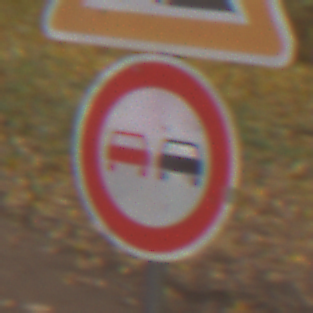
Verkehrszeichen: Ueberholverbot
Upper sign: Arbeitsstelle
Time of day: Midday
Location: Outdoor (Nature)
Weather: Overcast
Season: NotSpecified
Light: Natural